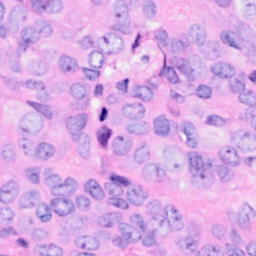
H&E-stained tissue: Breast